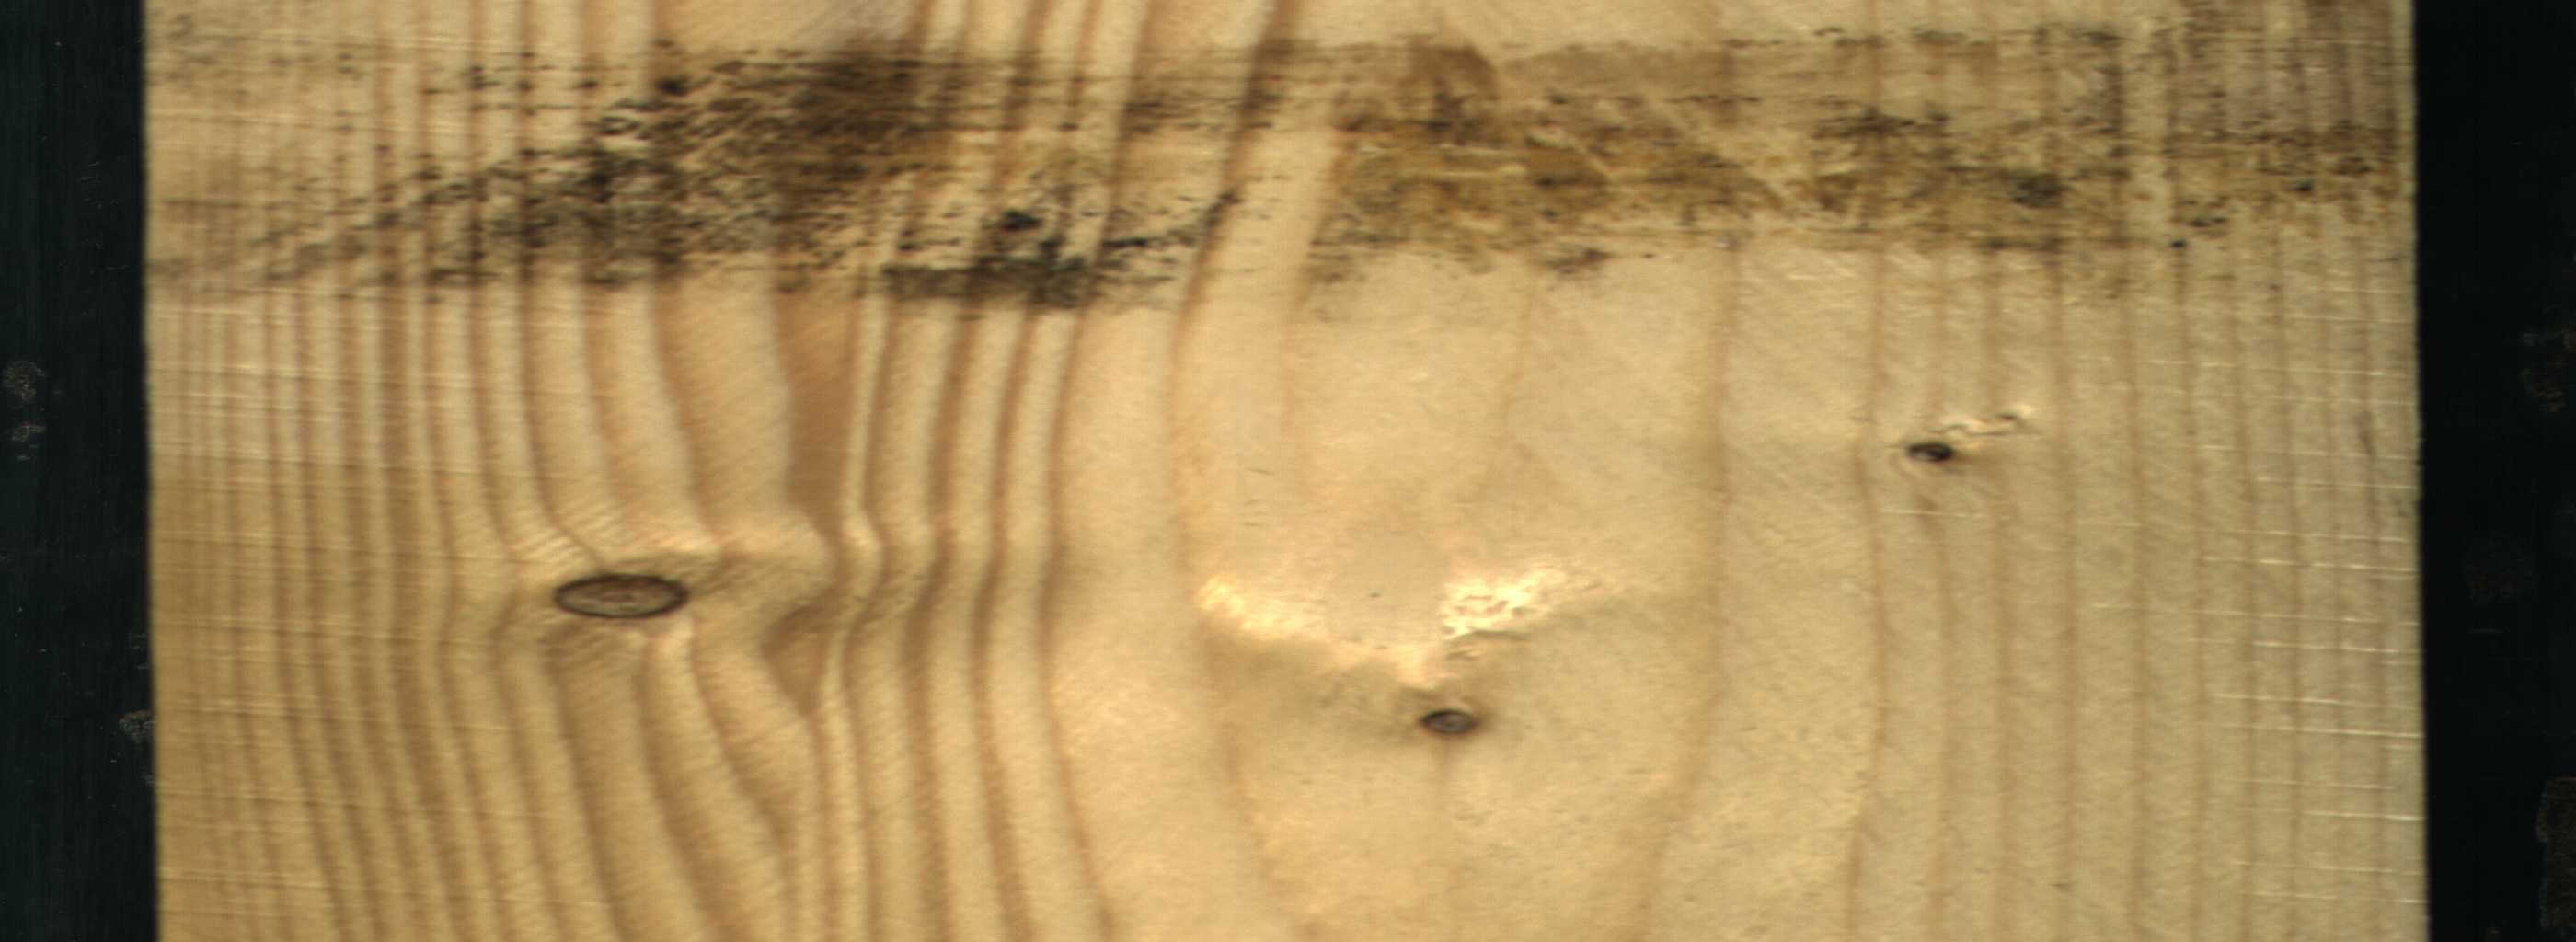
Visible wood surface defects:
Dead_Knot
Dead_Knot
Dead_Knot